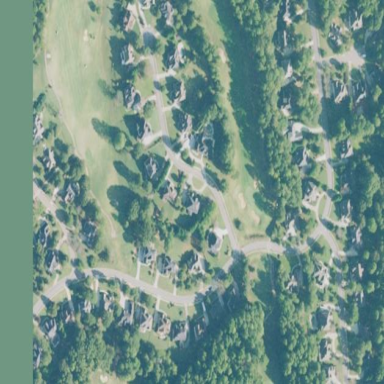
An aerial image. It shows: Golf course.